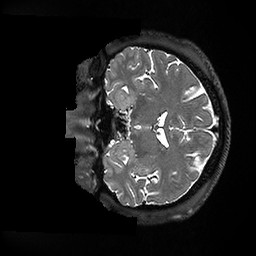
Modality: T2w
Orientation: coronal
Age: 37
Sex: male
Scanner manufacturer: ge
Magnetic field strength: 3 T
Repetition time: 3.202 s
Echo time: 0.05959 s